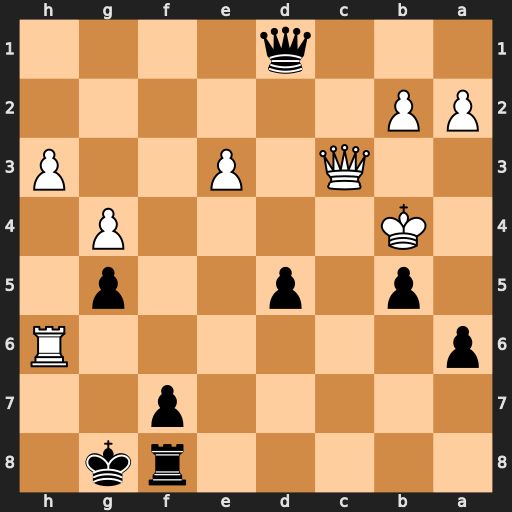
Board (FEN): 5rk1/5p2/p6R/1p1p2p1/1K4P1/2Q1P2P/PP6/3q4
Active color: b
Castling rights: -
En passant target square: -
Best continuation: Qa4+ Kc5 Rc8+ Kb6 Rxc3